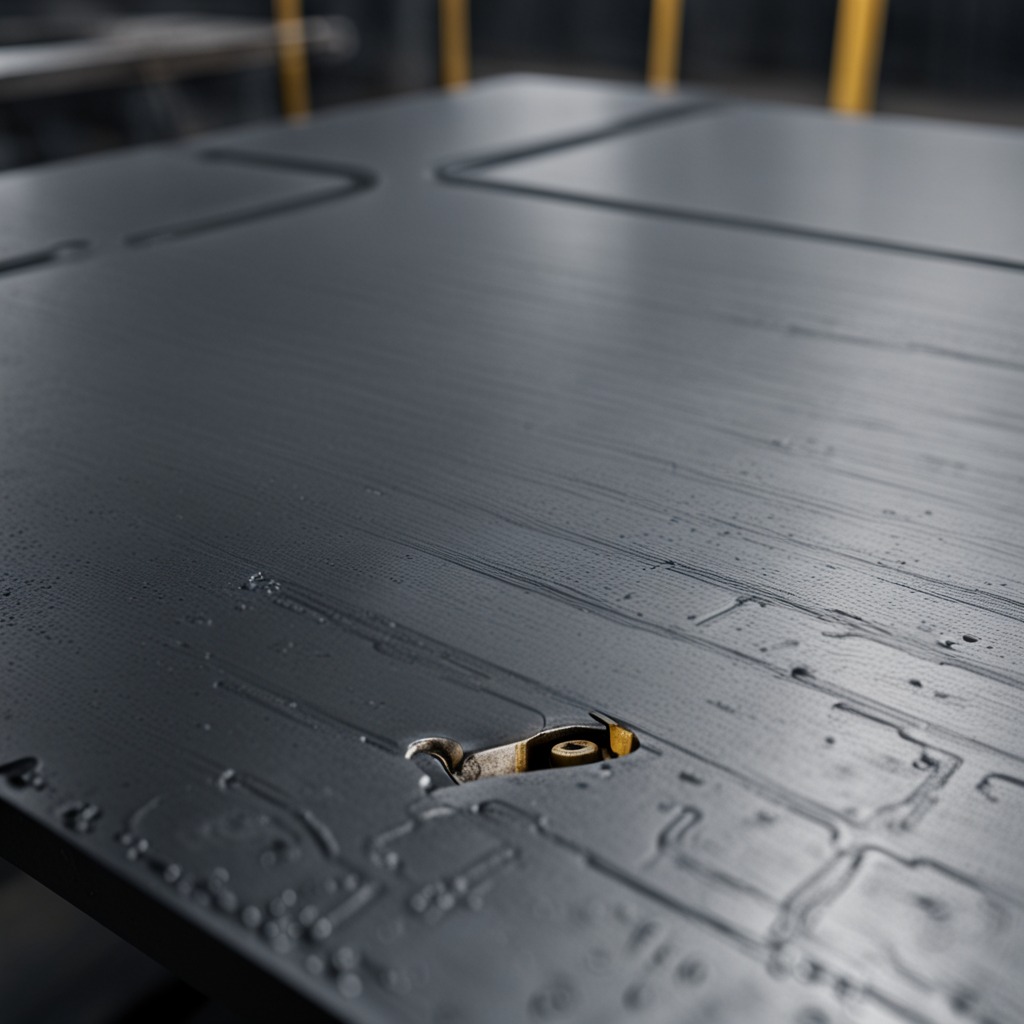
A wrench is lying on the cold steel table in the mining workshop.